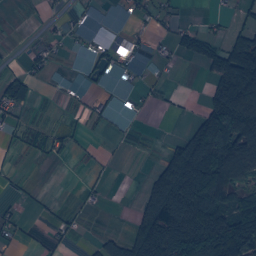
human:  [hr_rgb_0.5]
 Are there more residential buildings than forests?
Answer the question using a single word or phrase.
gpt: yes

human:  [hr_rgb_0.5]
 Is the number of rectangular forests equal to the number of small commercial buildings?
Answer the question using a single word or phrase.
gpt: no

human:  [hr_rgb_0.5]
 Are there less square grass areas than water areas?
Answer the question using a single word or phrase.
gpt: yes

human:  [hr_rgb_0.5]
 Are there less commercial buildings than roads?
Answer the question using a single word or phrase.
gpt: yes

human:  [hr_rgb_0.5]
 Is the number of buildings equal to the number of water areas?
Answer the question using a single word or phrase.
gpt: no

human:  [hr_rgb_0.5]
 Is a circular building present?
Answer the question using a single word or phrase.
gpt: yes

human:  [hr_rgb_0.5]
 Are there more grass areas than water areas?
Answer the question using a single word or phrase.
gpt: yes

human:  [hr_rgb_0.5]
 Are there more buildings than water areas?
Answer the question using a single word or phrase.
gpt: yes

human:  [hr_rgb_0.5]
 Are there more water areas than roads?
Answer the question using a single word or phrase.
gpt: no

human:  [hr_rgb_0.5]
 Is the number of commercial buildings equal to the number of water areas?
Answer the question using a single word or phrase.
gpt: no

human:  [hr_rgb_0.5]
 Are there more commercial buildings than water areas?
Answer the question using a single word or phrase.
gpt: no

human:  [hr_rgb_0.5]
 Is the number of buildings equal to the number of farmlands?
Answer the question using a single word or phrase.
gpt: no

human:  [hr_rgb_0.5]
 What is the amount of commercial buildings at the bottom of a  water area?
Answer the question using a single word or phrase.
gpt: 9

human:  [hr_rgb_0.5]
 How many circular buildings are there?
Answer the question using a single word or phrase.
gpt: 3

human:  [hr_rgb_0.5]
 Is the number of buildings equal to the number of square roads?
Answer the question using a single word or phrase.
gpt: no

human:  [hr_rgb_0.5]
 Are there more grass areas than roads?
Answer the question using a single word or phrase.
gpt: no

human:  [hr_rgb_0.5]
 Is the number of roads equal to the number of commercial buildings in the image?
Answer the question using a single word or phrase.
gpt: no

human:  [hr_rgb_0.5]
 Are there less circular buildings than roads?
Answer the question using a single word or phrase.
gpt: yes

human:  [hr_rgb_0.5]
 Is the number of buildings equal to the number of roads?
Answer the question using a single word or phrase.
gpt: no

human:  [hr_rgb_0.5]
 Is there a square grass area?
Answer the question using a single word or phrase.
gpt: no

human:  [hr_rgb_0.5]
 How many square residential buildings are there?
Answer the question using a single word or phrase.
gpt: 3

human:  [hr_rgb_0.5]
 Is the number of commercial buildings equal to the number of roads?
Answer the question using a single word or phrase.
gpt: no

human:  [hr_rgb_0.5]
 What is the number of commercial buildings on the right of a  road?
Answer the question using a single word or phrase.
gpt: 10

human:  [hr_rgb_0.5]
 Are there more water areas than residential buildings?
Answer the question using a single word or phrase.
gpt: no

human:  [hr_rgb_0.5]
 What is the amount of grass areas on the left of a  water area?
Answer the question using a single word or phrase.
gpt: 87

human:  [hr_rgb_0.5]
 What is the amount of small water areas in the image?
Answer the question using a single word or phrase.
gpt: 10

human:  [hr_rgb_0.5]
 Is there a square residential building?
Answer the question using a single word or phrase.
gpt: yes

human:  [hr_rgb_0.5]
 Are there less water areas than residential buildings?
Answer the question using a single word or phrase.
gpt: yes

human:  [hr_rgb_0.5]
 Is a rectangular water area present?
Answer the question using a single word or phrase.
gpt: yes

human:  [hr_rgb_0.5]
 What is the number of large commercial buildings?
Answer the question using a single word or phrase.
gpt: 1

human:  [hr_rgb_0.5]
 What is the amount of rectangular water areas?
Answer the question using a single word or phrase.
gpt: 10

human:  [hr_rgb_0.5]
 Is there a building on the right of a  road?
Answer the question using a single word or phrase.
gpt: yes

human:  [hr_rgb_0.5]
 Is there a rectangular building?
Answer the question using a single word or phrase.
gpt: yes

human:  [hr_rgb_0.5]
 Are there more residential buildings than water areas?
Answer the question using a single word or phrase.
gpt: yes

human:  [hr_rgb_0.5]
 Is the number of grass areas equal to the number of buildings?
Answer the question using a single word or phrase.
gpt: no

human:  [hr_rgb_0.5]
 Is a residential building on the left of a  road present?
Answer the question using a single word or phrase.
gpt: yes